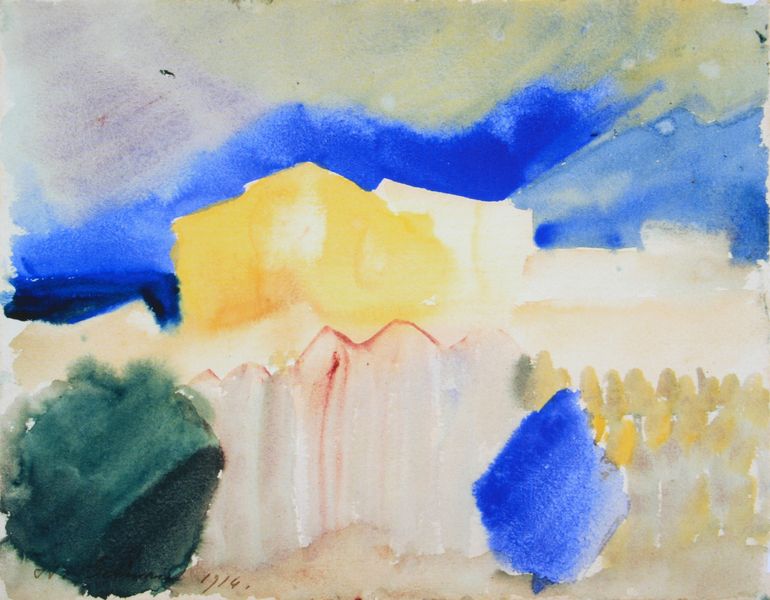
Titel: St. Germain bei Tunis
Künstler: Louis Moilliet
Standort: Bern
Institution: Zentrum Paul Klee
Schlagwörter: blau, himmel, aquarell, gelb, grün, landschaft, grau, hell, gebäude, rot, zaun, busch, rosa, umrisse, berge, flächen, orient, farbflächen, verschwommen, reise, häuser licht